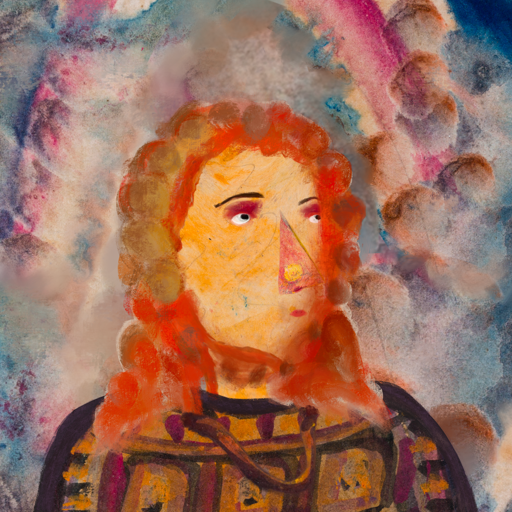
Background: Rupkatha, Head And Neck Side: Experience, Face Side: Irani, Bust: Doll, Hair Side: Rupkatha, Head Accessory: Blank, Second Necklace: Comrade, Necklace: Blank, Baby: Blank